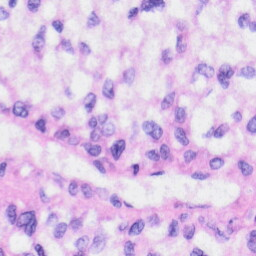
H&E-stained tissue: Liver